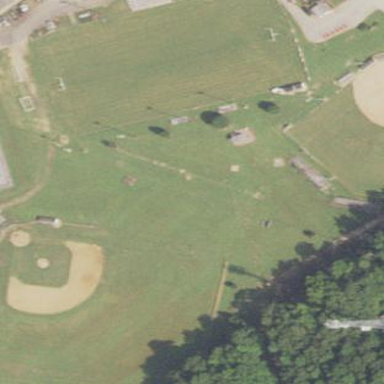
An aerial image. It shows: Baseball pitch for leisure and sports activities.